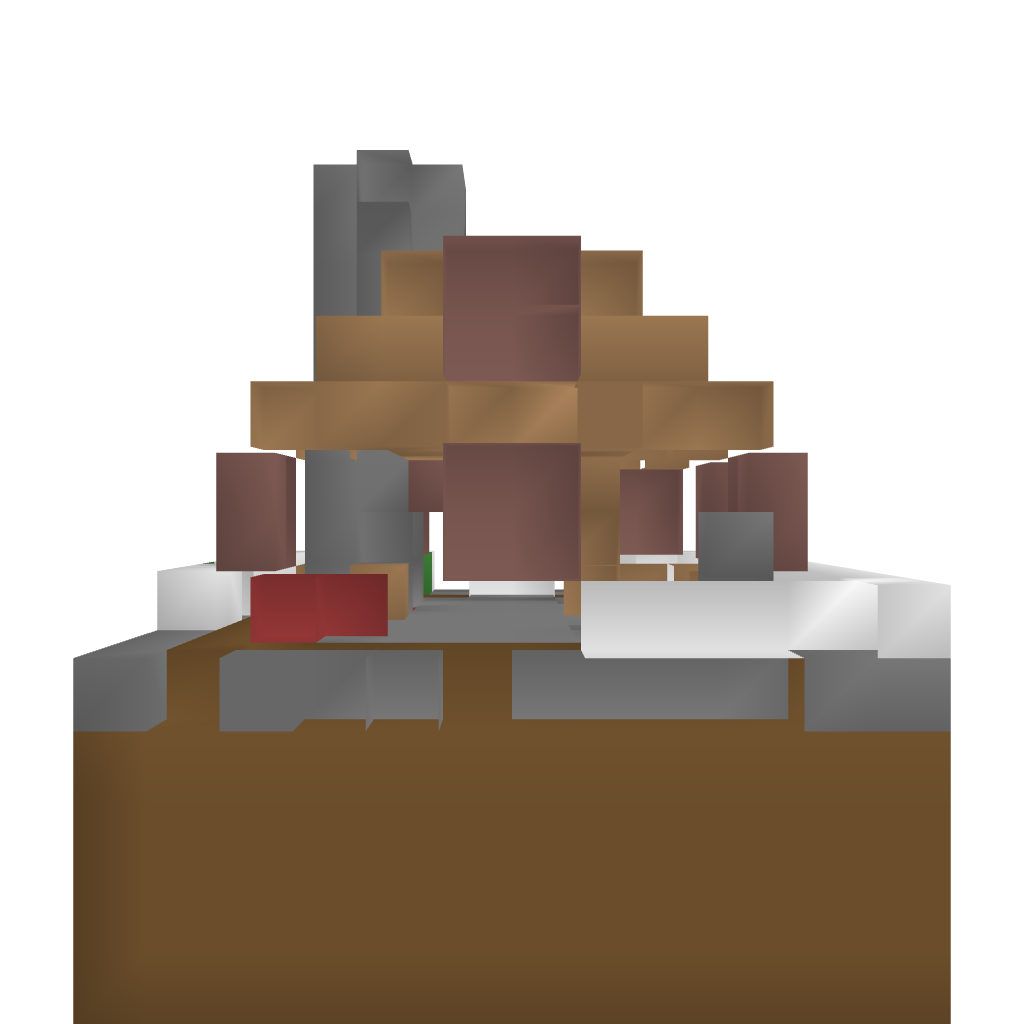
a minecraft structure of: House2 bad low quality